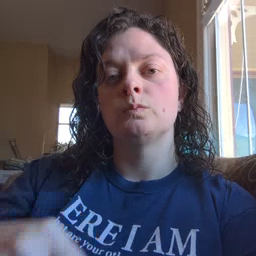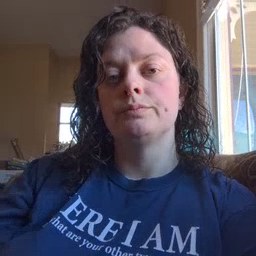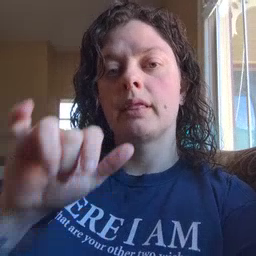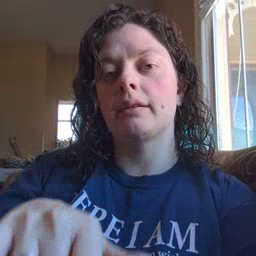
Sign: that